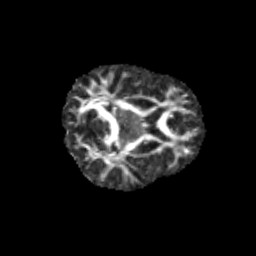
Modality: FA
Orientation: axial
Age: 11
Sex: male
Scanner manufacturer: siemens
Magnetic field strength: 3 T
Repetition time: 3.8 s
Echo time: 0.07 s